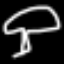
Label: mushroom